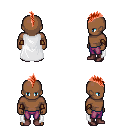
a pixel art fantasy rpg character, male body template, human, dark skin, white cape, magenta pants, red mohawk hairstyle, cloth bracers, maroon shoes, four views (front, back, left, right), 2x2 character sprite sheet, small pixel art, hard edges, no anti-aliasing